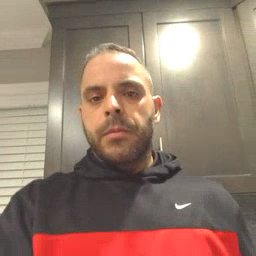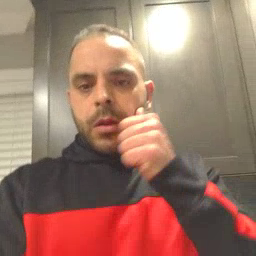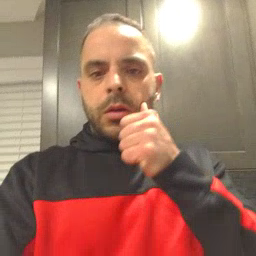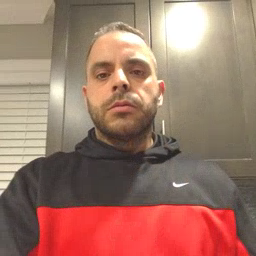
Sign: girl